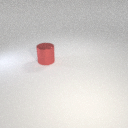
large red metal cylinder